Interaction volume radius: 10 \u00c5
Interaction volume height: 15 \u00c5
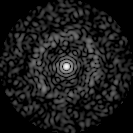
Disorder parameter: 0.8249